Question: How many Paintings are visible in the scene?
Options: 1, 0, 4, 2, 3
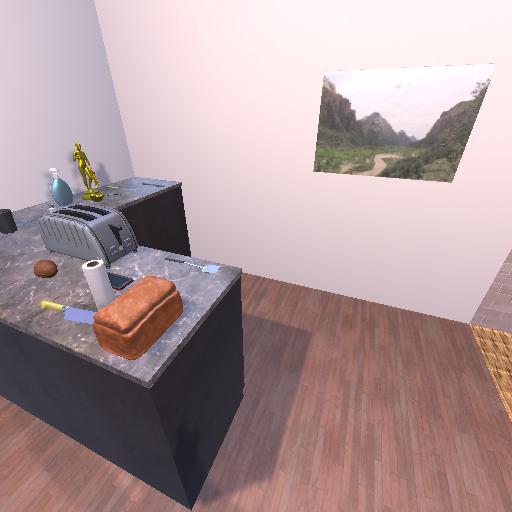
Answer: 1